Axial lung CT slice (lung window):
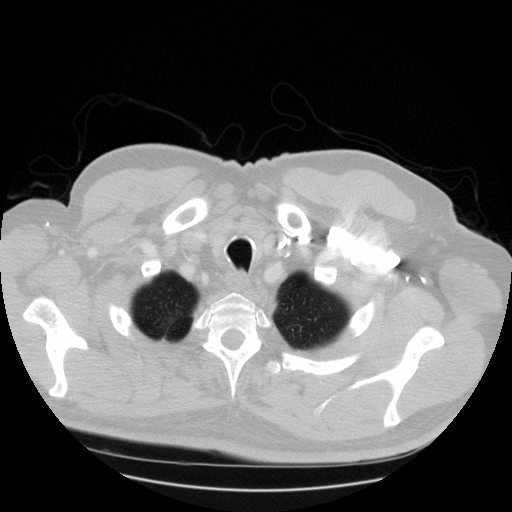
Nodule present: no